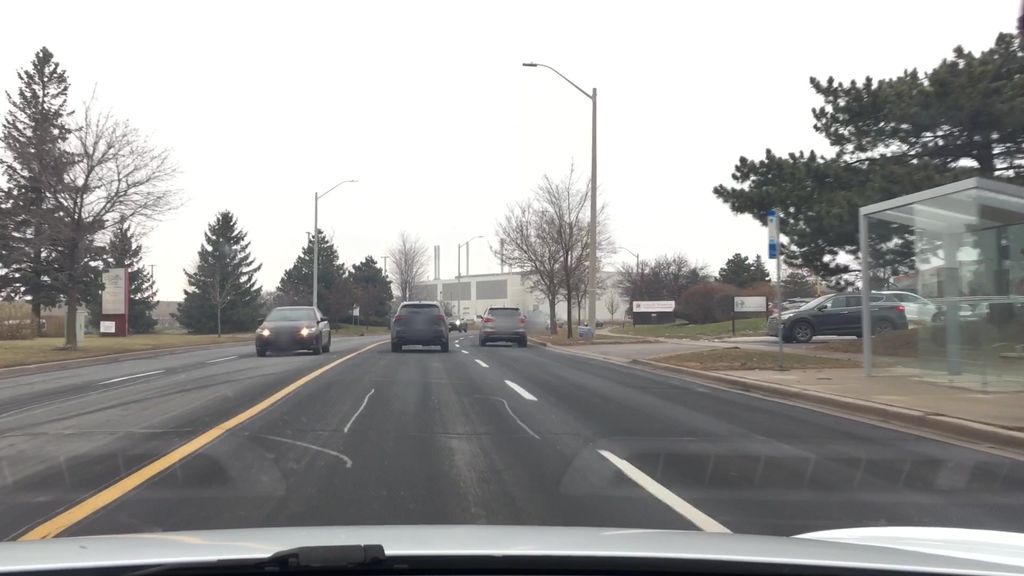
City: toronto